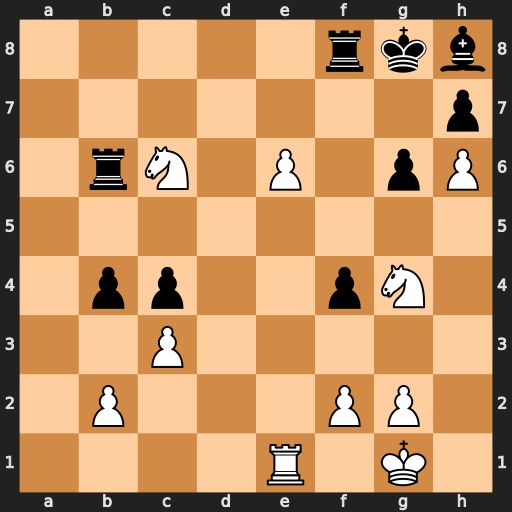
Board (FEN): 5rkb/7p/1rN1P1pP/8/1pp2pN1/2P5/1P3PP1/4R1K1
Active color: w
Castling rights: -
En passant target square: -
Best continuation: Ne7#